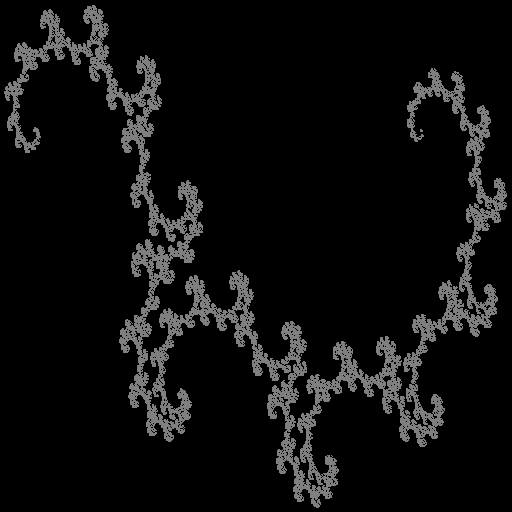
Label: gold_dragon